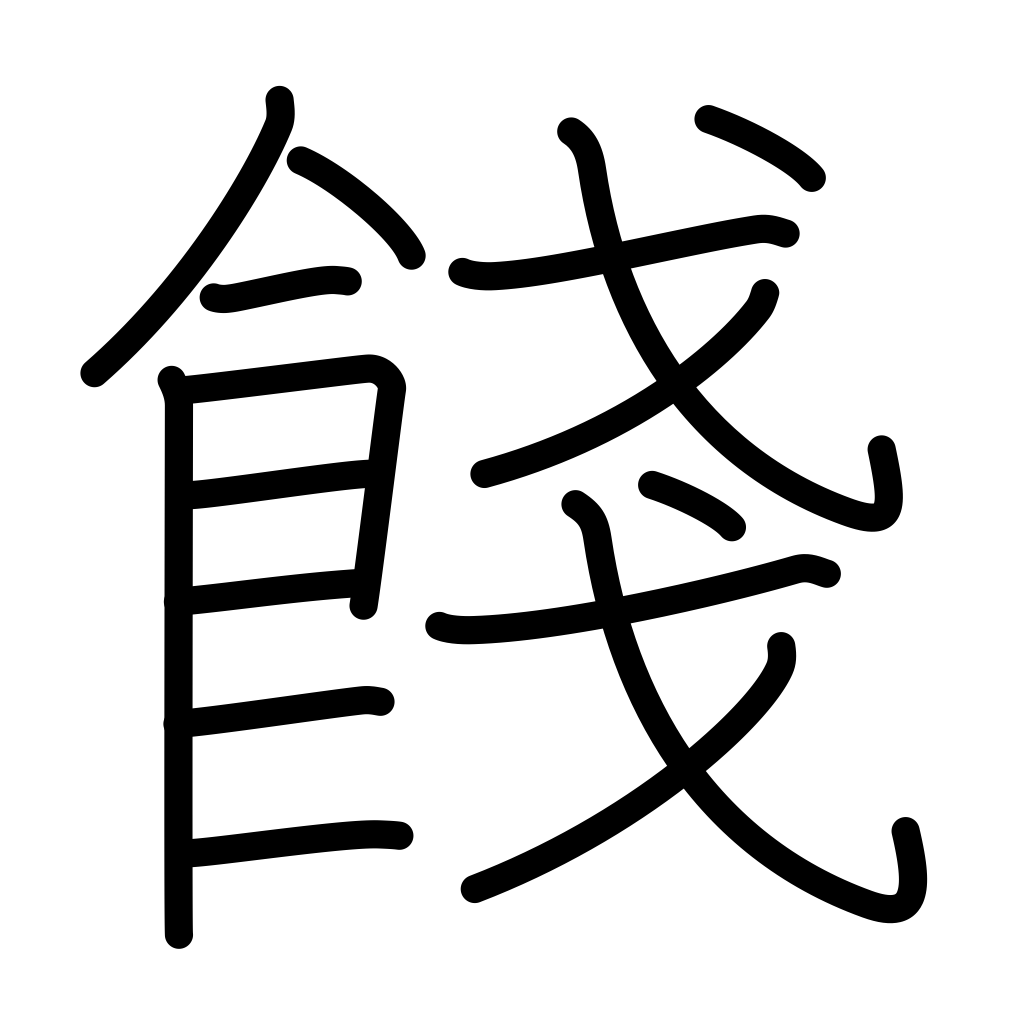
Meaning: farewell gift